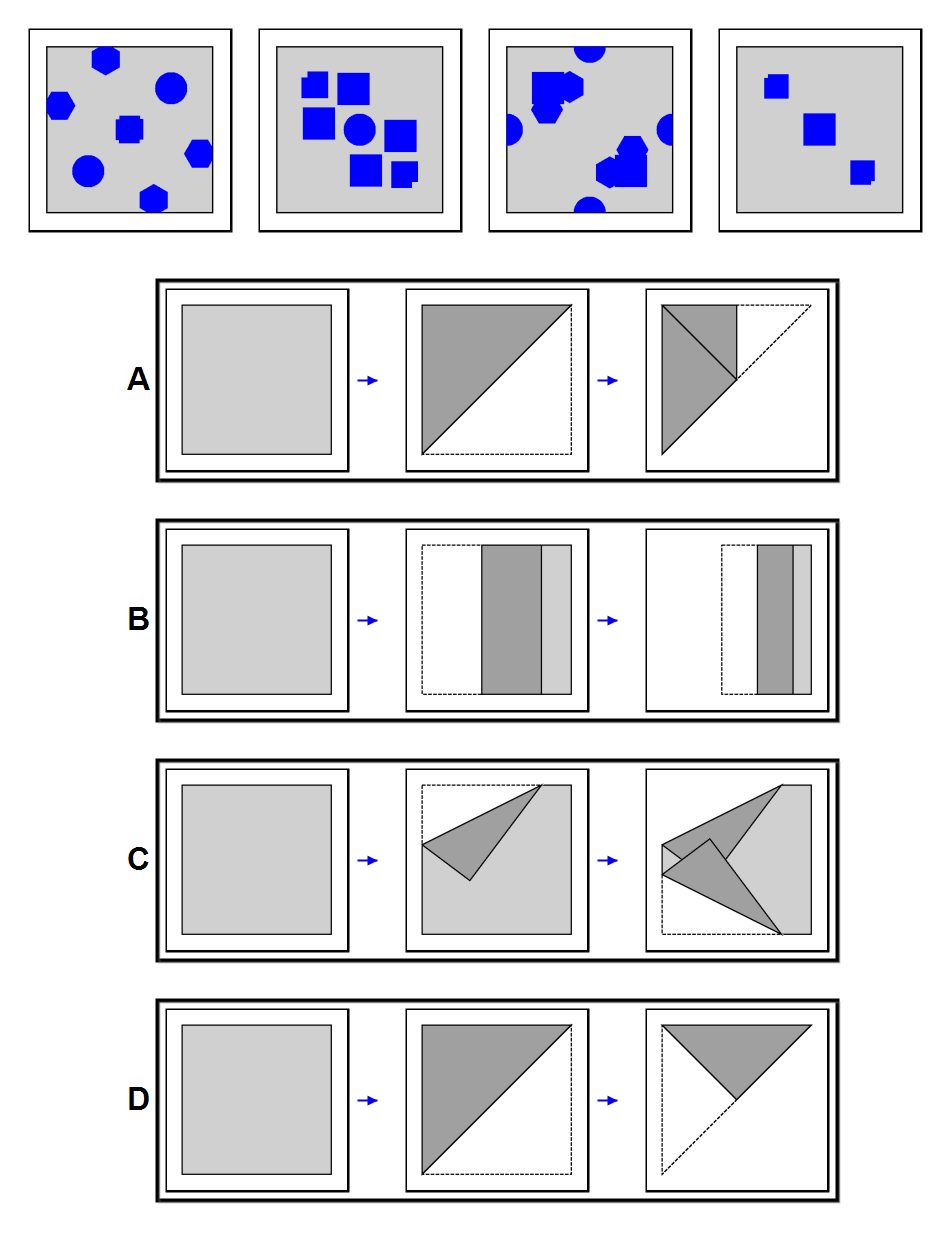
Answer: D